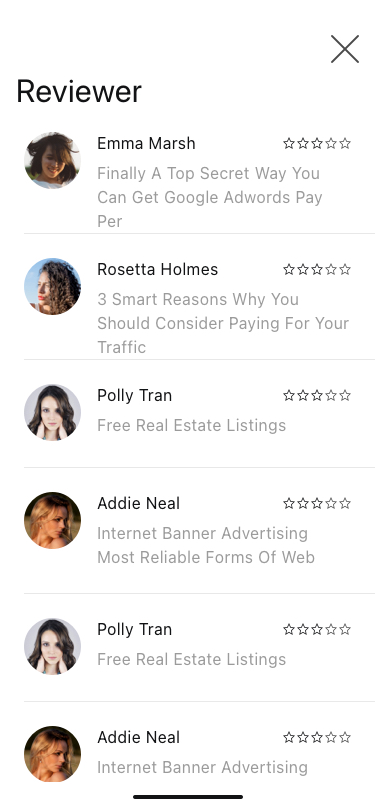
Text in this UI design:
Emma Marsh
Finally A Top Secret Way You Can Get Google Adwords Pay Per
Rosetta Holmes
3 Smart Reasons Why You Should Consider Paying For Your Traffic
Addie Neal
Internet Banner Advertising Most Reliable Forms Of Web
Addie Neal
Internet Banner Advertising Most Reliable Forms Of Web
Polly Tran
Free Real Estate Listings
Polly Tran
Free Real Estate Listings
Reviewer